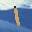
Label: 1